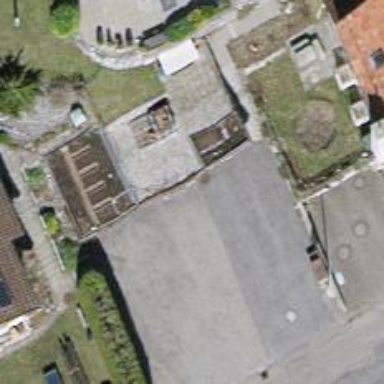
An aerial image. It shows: Garage building.